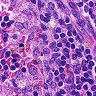
Metastatic tissue present: no